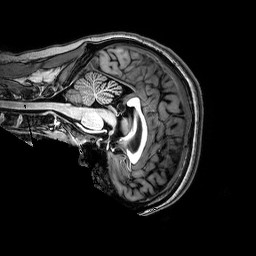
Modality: T1w
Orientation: sagittal
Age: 26
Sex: male
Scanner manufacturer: philips
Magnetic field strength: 3 T
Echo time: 0.0038 s